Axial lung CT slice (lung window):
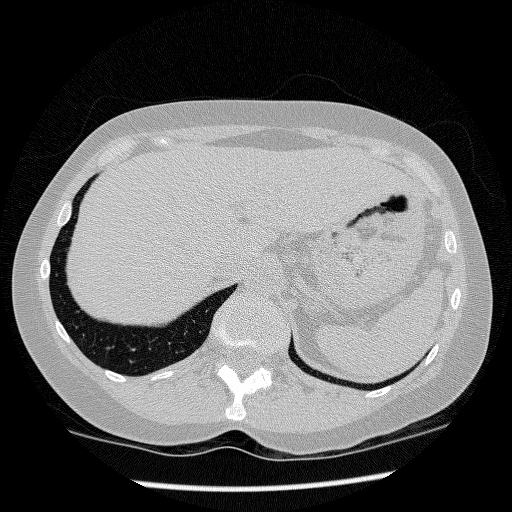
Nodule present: no